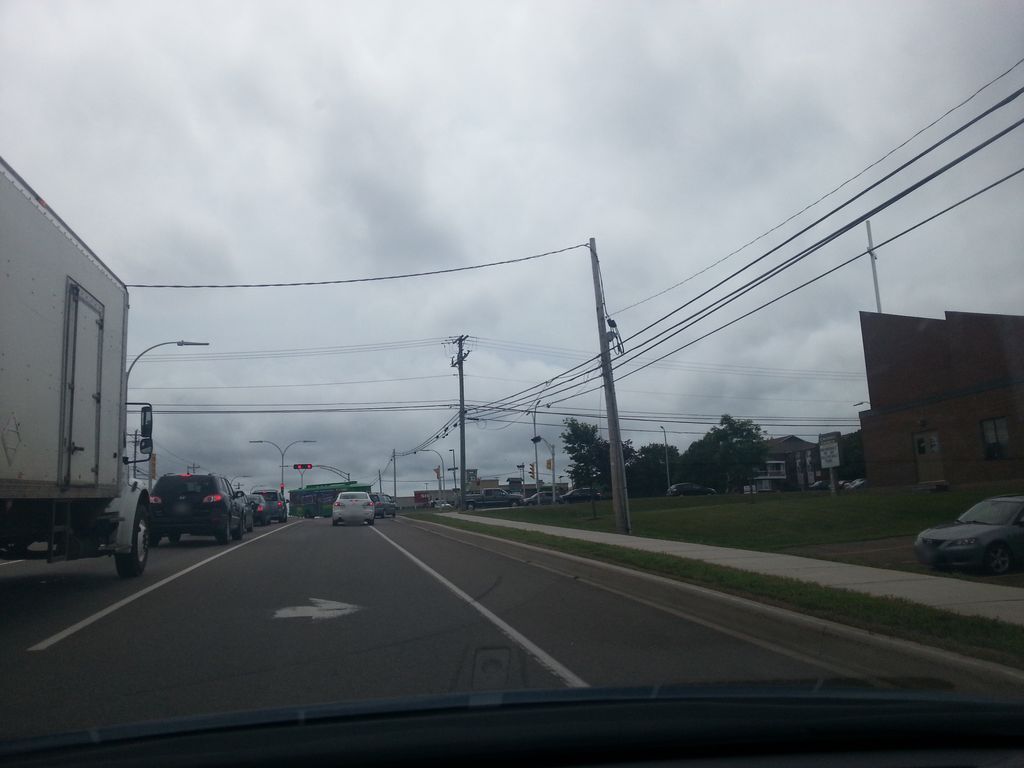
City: charlottetown